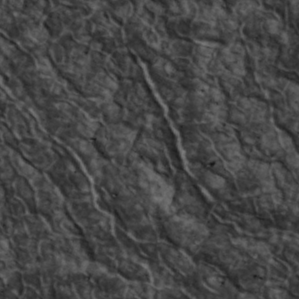
Label: non_frost